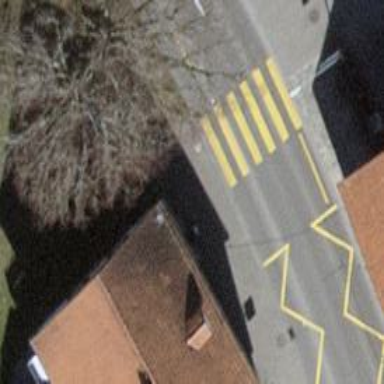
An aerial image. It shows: Zebra crossing on the road.